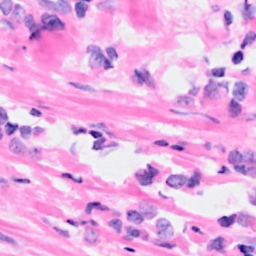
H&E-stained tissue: Breast